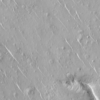
Label: not_dusty